Aerial crown-view tile of a tropical tree (Barro Colorado Island, Panama), acquired 20250512:
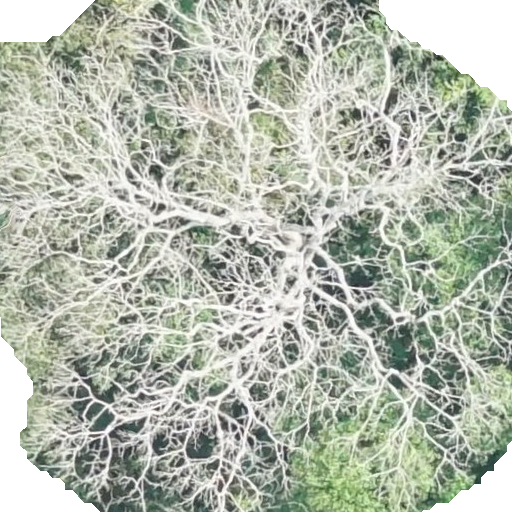
Species: Dipteryx oleifera
GBIF accepted scientific name: Dipteryx oleifera
Crown area: 419.191 m²